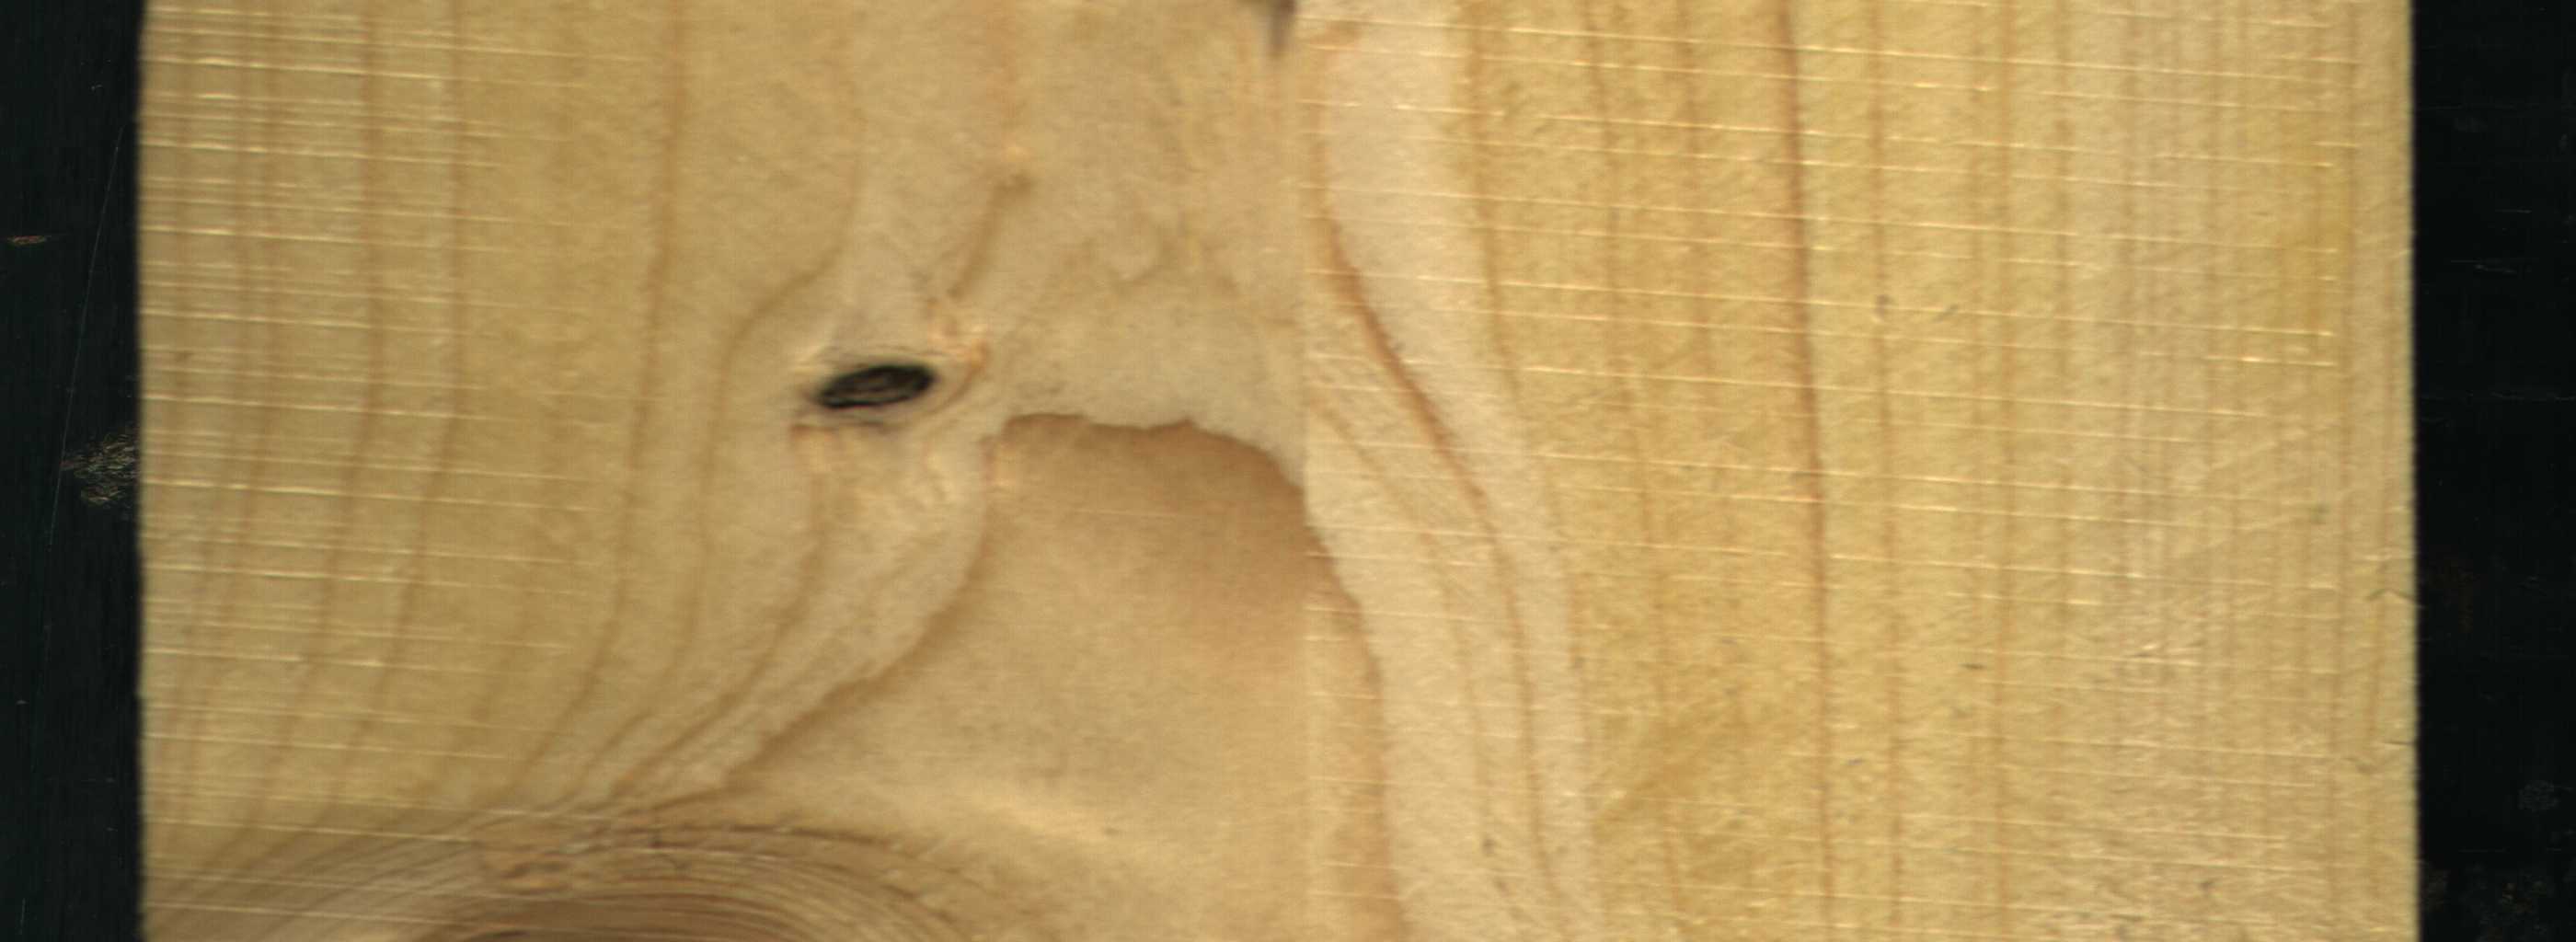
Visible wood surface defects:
Dead_Knot
Live_Knot